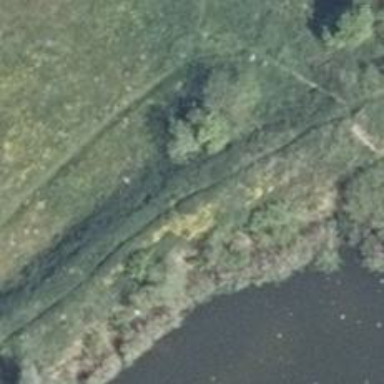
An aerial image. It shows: Embankment created as man-made structure.